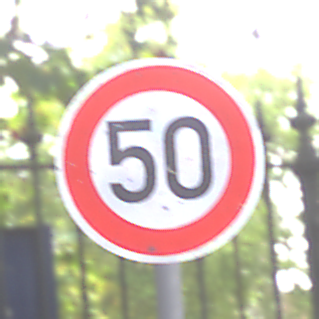
Verkehrszeichen: Geschwindigkeit50
Umgebung: Outdoor, Urban
Tageszeit: MorningAfternoon
Wetter: Overcast
Licht: Natural
Jahreszeit: NotSpecified
Kontrast: LowContrast